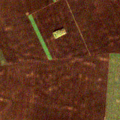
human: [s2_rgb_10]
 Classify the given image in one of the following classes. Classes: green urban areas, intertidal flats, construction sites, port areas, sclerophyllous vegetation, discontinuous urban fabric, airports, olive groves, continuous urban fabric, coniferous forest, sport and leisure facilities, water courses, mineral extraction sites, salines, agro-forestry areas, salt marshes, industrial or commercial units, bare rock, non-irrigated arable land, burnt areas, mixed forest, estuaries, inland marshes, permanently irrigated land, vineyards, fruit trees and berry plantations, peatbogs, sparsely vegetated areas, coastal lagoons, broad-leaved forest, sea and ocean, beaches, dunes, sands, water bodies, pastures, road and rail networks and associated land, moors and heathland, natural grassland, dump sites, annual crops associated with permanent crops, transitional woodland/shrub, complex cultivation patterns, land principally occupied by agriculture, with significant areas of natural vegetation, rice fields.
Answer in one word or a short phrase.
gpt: non-irrigated arable land